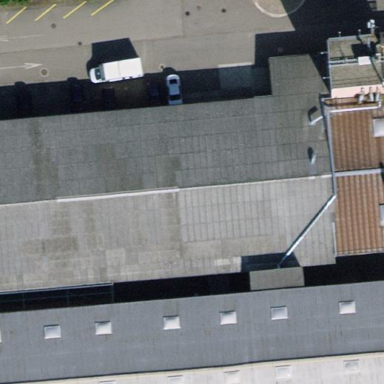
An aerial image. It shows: Industrial building.